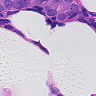
Metastatic tissue present: yes